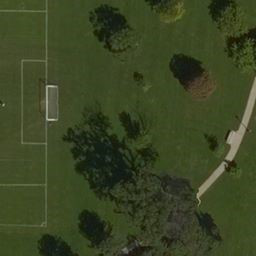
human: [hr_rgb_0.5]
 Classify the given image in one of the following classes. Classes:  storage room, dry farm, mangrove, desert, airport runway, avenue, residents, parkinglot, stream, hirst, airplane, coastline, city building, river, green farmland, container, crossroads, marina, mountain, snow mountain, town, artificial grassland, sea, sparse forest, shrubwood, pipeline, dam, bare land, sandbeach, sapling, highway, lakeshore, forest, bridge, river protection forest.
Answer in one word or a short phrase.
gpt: artificial grassland